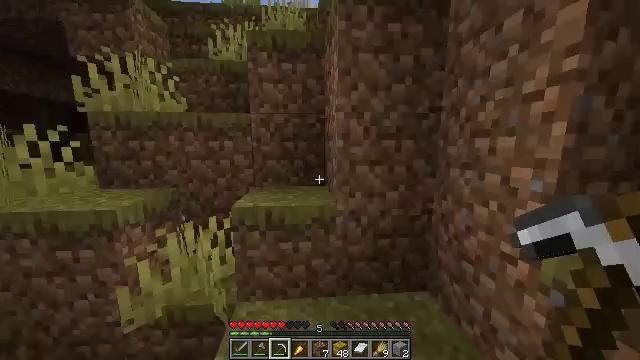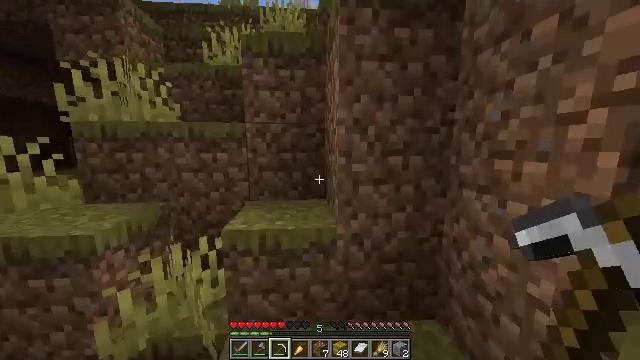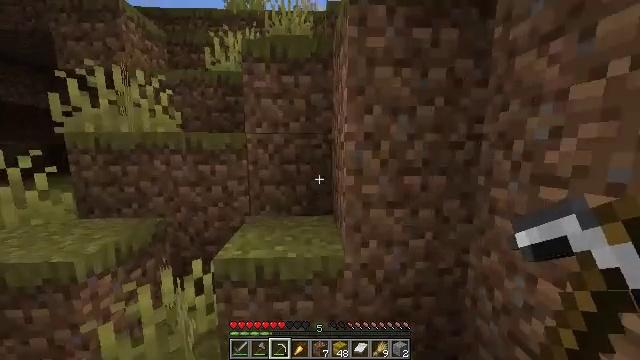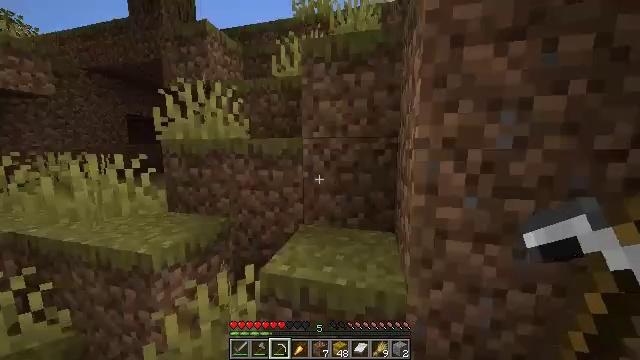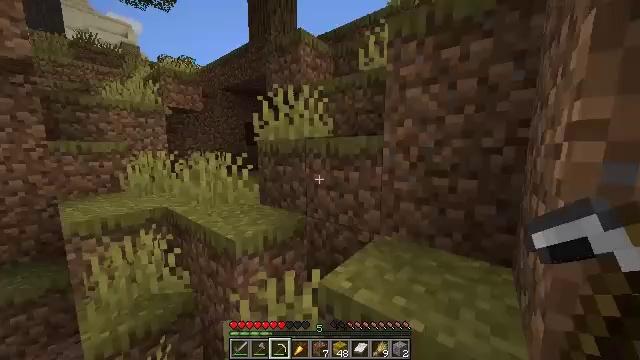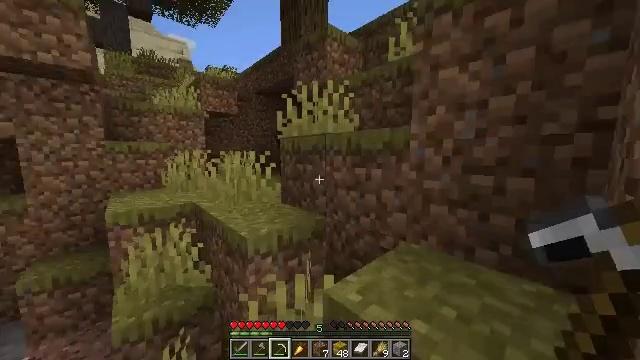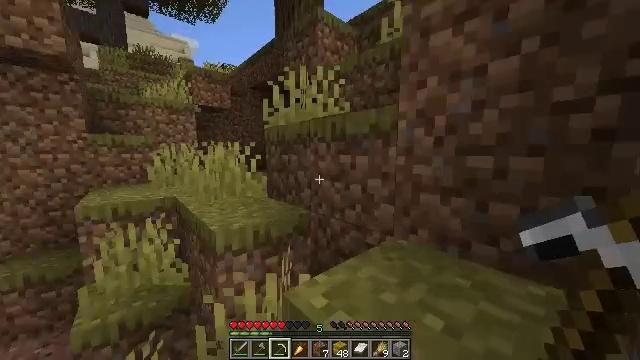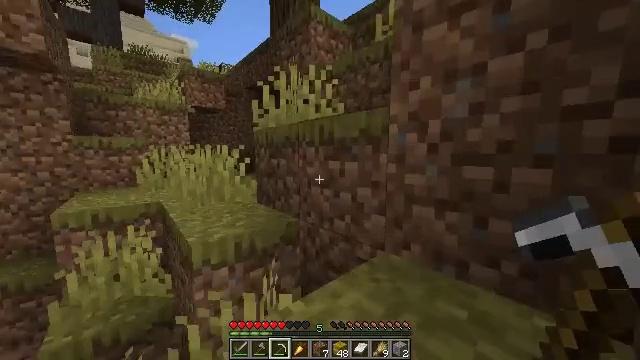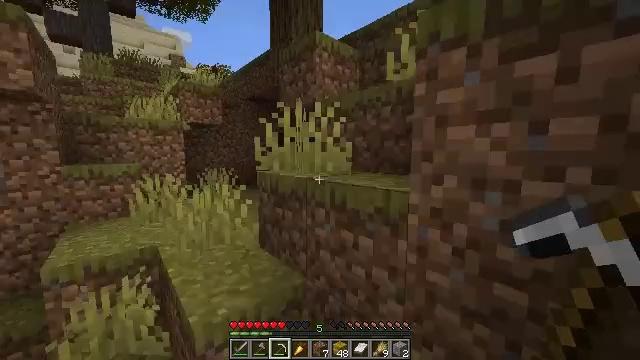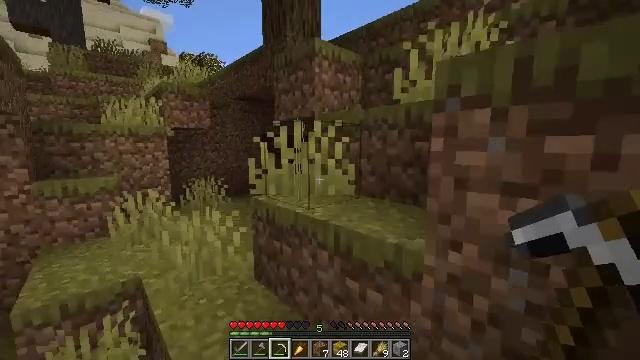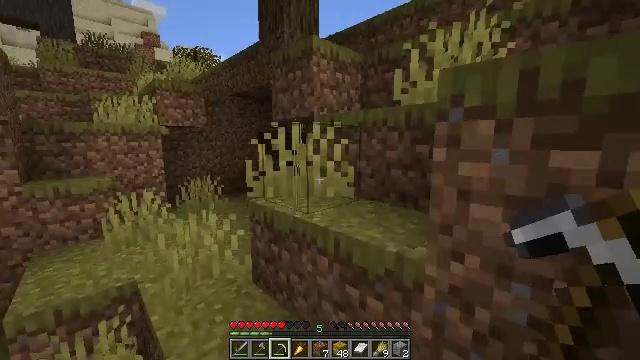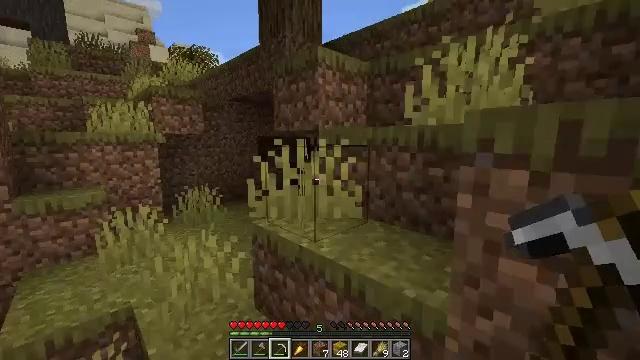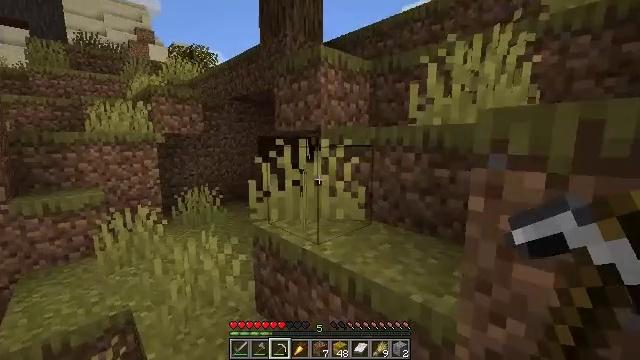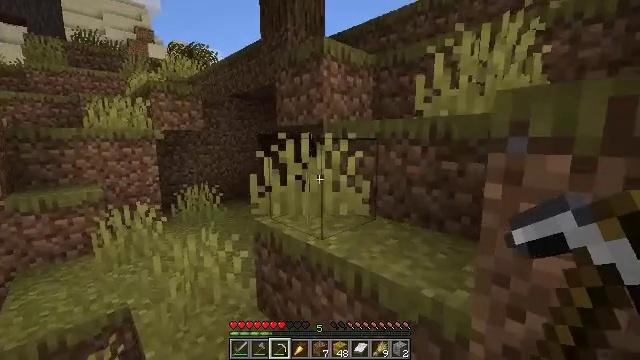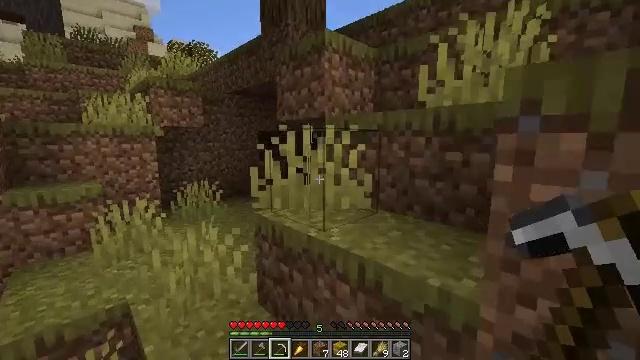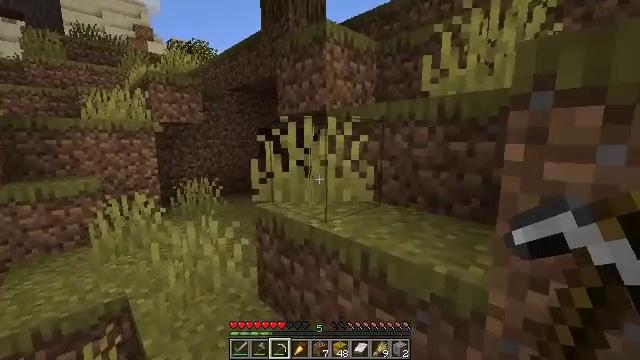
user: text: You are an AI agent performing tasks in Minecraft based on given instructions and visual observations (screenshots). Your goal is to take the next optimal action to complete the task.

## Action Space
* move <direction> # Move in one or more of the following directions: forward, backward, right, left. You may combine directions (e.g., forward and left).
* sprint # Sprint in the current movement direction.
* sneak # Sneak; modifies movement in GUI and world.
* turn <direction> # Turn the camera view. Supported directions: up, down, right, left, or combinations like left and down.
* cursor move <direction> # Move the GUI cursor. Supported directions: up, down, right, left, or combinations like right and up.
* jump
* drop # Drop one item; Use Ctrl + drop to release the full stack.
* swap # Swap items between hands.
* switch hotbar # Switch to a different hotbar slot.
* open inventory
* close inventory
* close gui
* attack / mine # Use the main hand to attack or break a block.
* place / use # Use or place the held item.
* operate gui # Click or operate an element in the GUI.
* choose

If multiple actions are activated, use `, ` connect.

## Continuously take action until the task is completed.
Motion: motion action
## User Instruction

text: Gather sugar cane for crafting.
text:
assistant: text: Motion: move forward, jump
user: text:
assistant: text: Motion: move forward, turn left, jump
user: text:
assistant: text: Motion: move forward, turn left, jump
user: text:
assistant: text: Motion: move forward, turn left
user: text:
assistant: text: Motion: move forward, turn left, jump
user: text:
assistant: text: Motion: move forward, jump
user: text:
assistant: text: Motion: move forward, jump
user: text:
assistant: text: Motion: move forward, jump
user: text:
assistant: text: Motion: move forward, turn right and down, jump
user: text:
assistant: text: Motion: no_op
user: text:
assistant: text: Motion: no_op
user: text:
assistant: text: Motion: no_op
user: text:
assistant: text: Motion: no_op
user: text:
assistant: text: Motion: no_op
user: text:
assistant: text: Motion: no_op
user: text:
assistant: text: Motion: no_op
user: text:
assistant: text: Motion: open inventory
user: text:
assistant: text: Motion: open inventory
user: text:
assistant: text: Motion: open inventory
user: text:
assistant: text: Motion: no_op
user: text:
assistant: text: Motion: no_op
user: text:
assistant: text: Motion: cursor move right and up
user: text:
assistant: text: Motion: cursor move right and up
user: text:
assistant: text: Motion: cursor move right
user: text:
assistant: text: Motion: no_op
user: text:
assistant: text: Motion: no_op
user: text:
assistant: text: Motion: no_op
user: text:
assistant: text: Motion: no_op
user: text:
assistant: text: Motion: no_op
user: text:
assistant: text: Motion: no_op